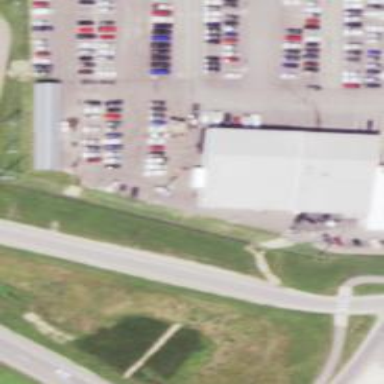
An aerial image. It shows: Retail building housing car shop.